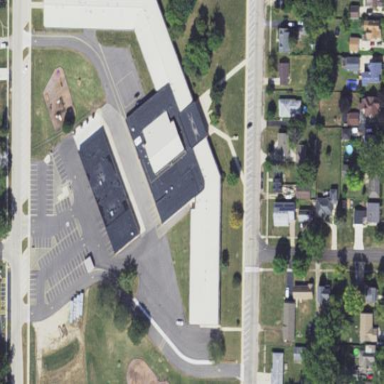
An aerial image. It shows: School building with school amenities.